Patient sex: F
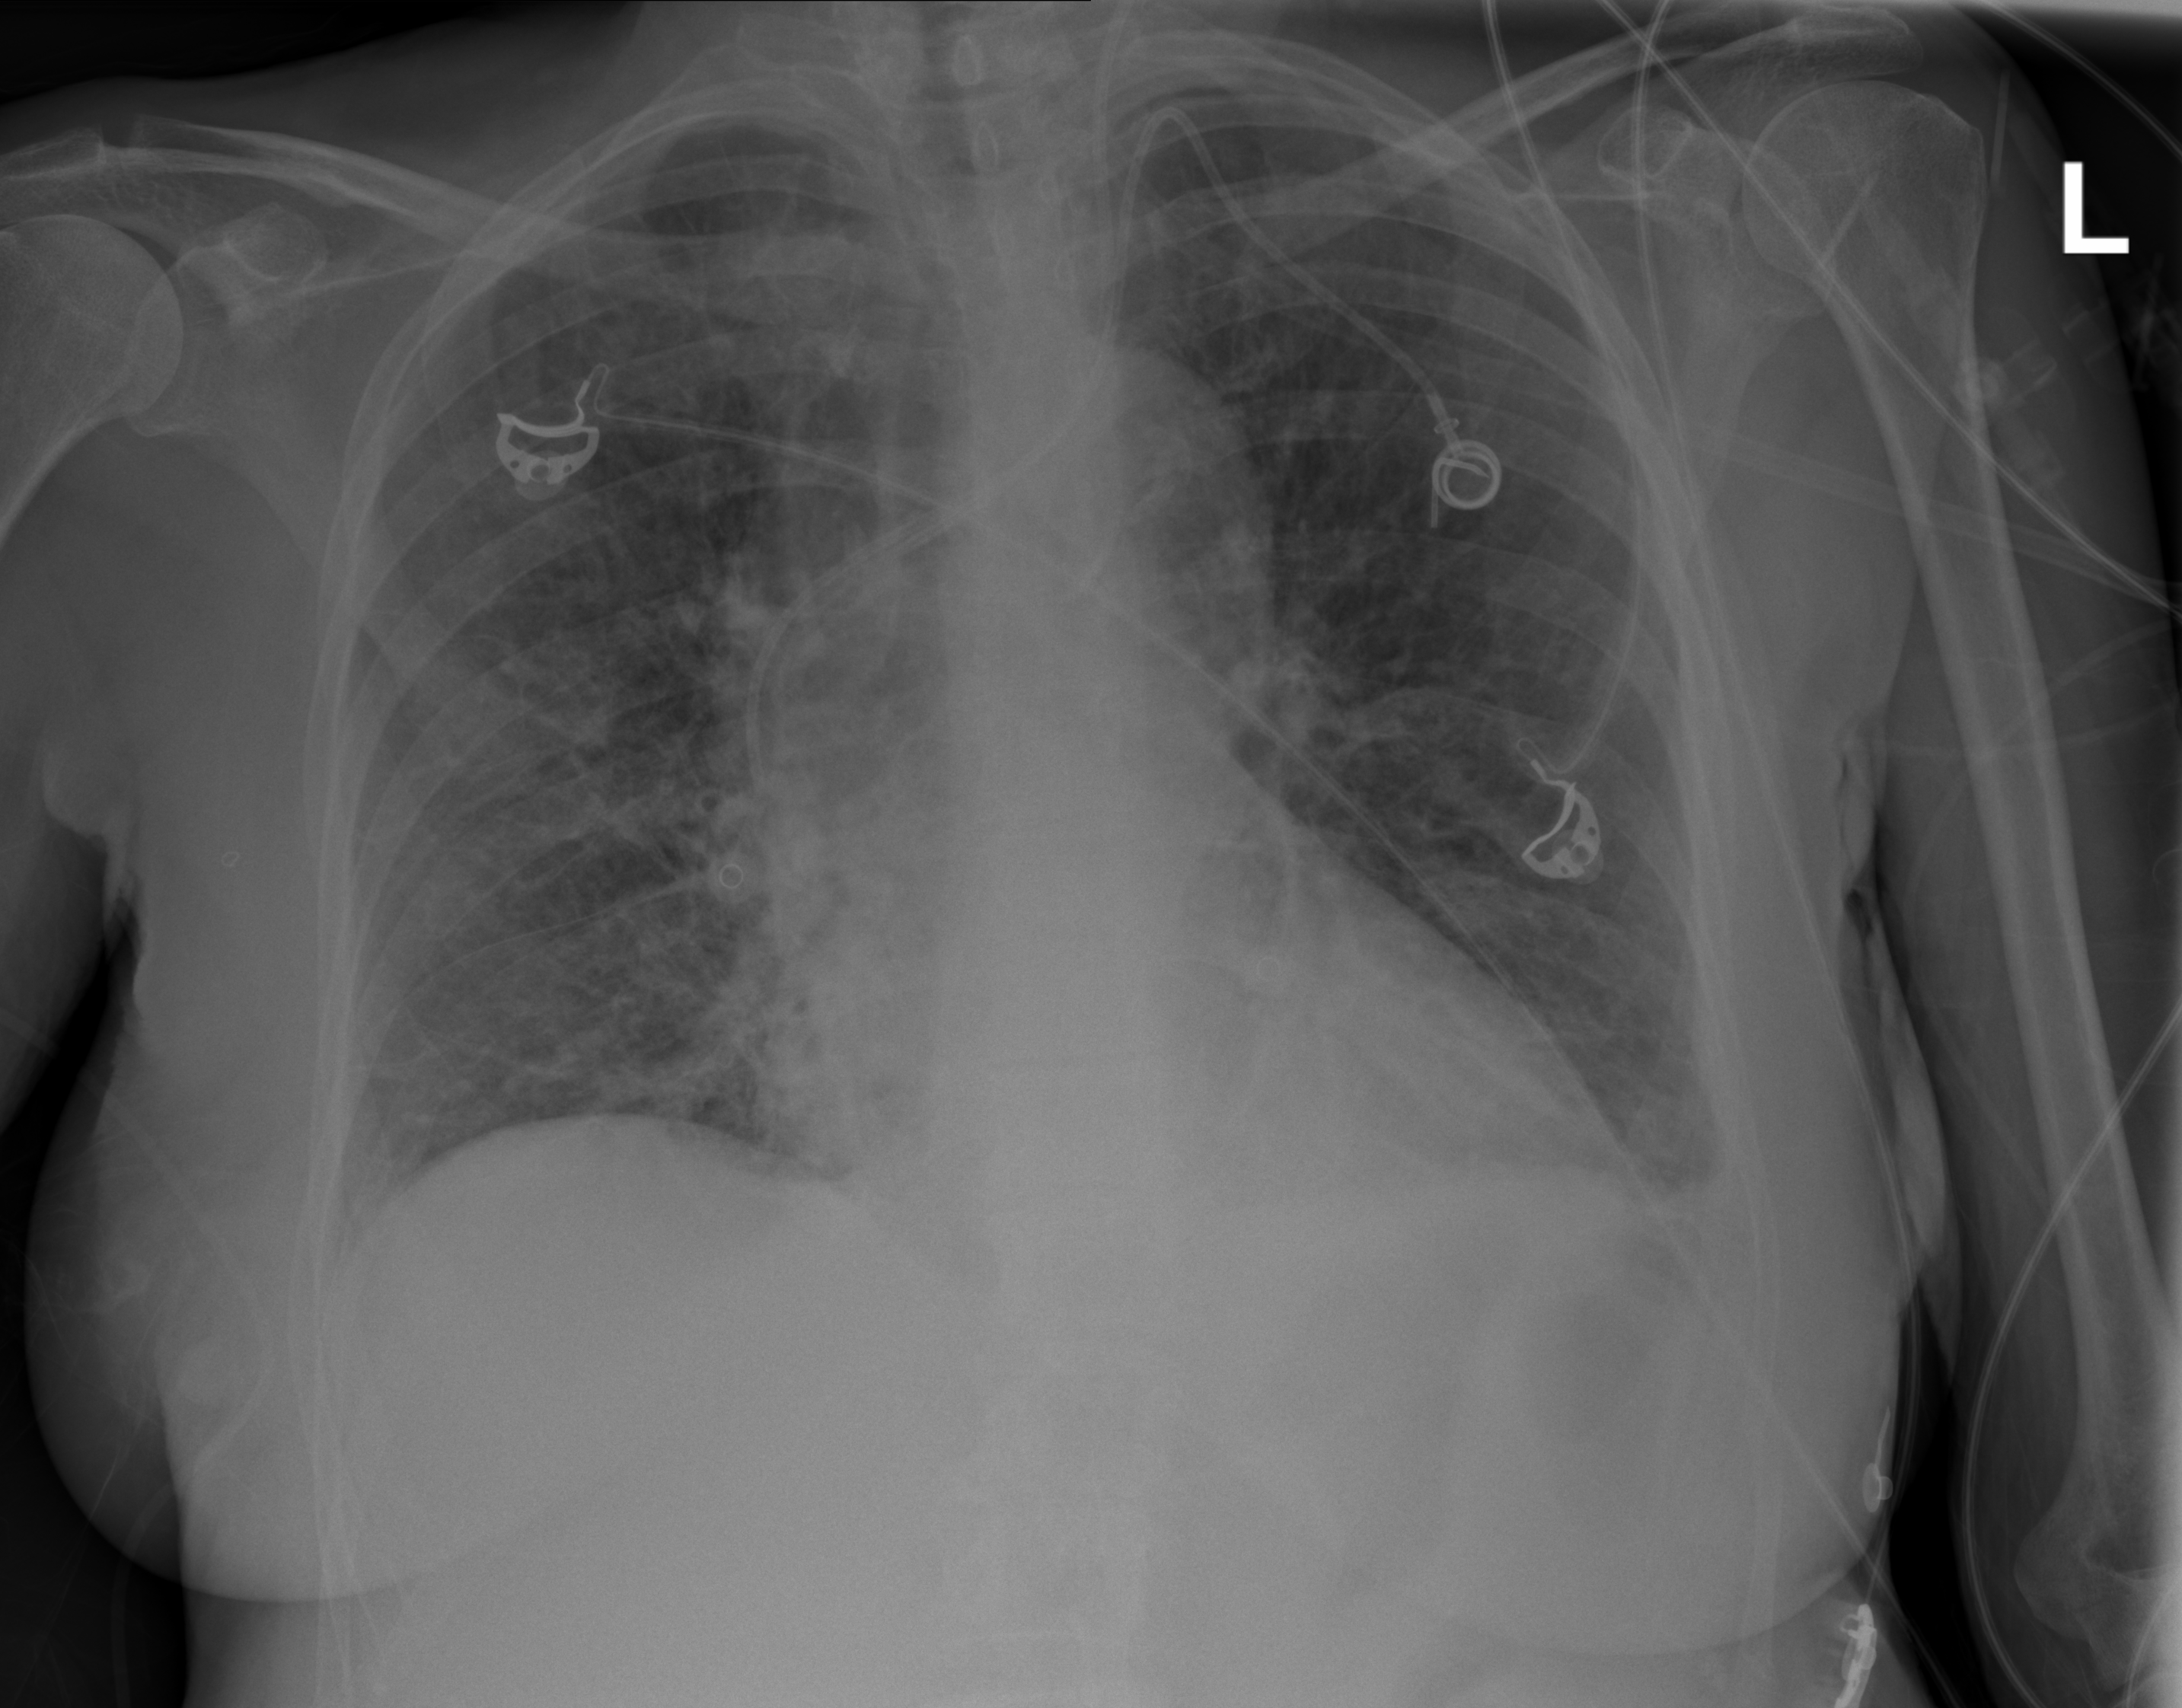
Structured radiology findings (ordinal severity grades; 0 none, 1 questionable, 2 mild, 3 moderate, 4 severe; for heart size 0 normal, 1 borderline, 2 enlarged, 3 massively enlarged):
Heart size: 0
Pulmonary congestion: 1
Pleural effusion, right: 0
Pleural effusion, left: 2
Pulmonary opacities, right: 2
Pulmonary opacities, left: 0
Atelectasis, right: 2
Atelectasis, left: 2